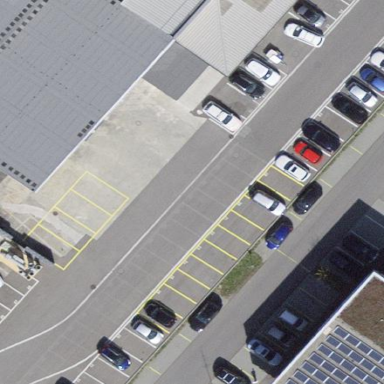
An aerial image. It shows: Parking area with asphalt surface.